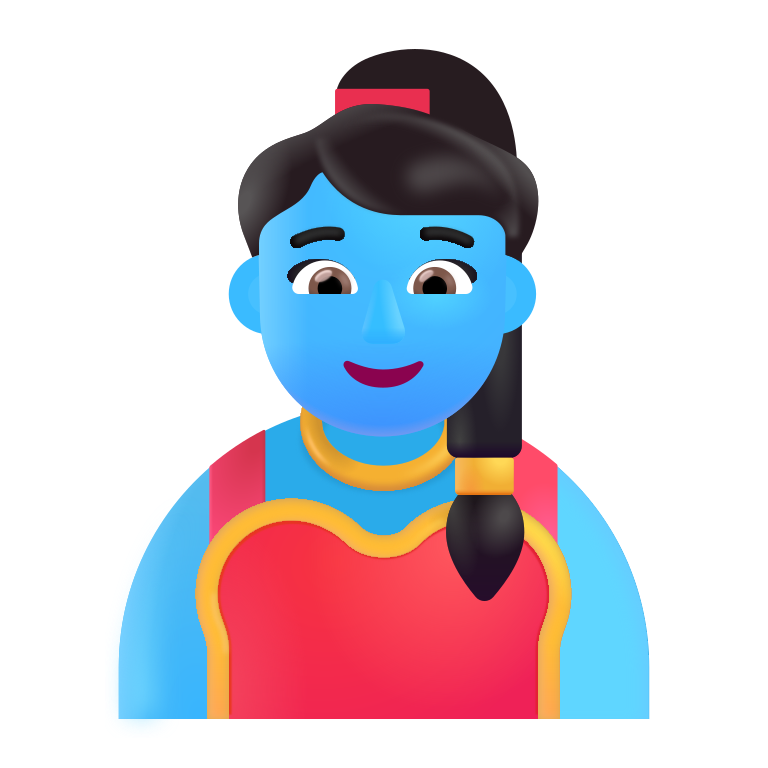
woman genie color